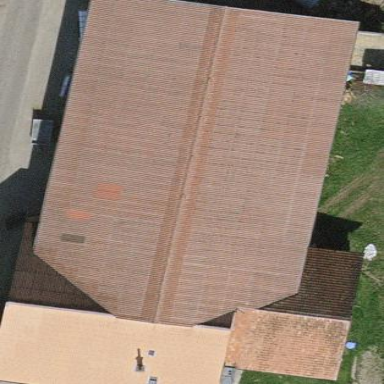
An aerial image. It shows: Farm building.